The picture encodes a bearing's raw vibration samples as pixel intensities in a 2-D grid. Diagnose the bearing from this image, choosing from: normal, inner_race, outer_race, ball.
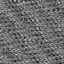
Answer: outer_race